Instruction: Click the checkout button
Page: cart
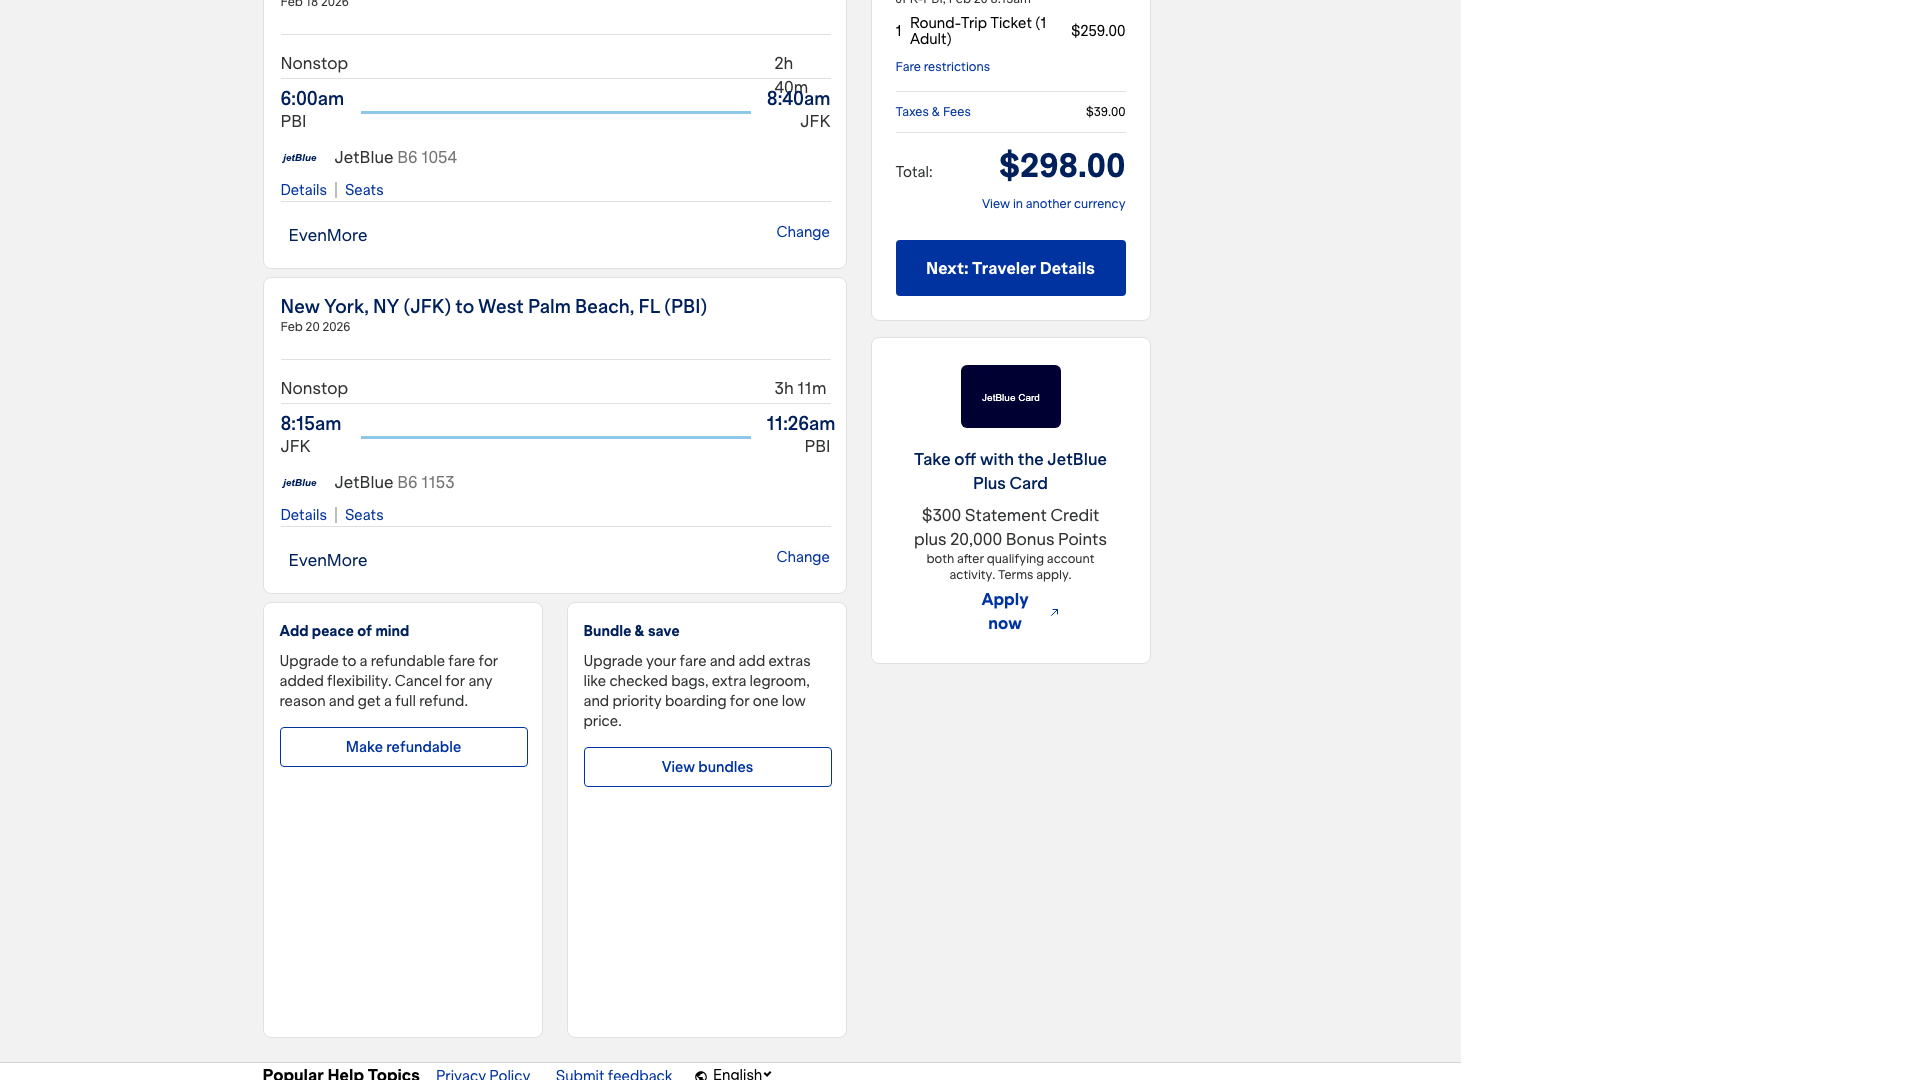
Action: click